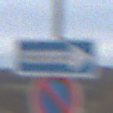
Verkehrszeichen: EinbahnstrasseRechtsweisend
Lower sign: EingeschraenktesHalteverbot
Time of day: MorningAfternoon
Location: Outdoor (Suburban)
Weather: Overcast
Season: NotSpecified
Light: Natural